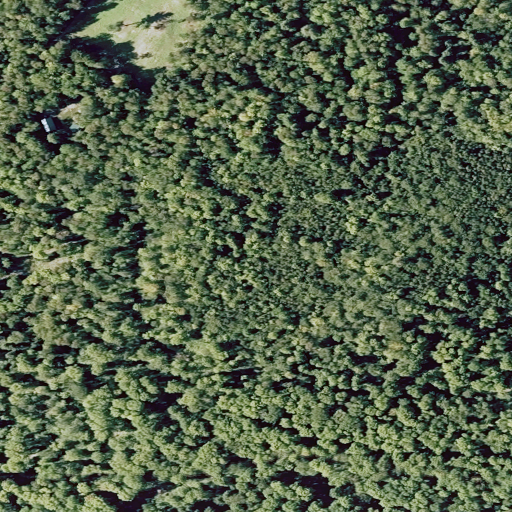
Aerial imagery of mountain in Maine named Rowell Mountain containing deciduous forest, mixed forest, and shrub